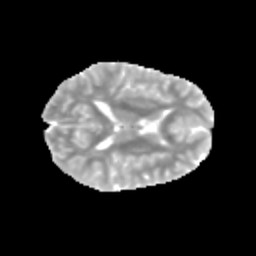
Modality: MD
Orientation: axial
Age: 13
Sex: female
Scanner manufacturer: siemens
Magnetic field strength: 3 T
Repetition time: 3.8 s
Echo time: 0.07 s